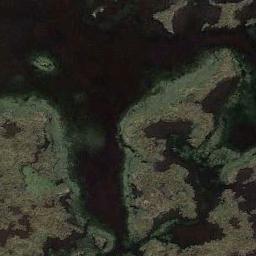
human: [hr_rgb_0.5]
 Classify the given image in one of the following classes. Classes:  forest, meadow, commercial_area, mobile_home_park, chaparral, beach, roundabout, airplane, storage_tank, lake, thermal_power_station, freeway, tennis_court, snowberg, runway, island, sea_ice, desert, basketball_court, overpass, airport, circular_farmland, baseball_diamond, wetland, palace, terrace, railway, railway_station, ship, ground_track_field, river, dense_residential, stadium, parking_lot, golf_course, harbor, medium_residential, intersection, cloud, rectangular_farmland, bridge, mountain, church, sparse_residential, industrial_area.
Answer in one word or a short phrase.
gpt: wetland